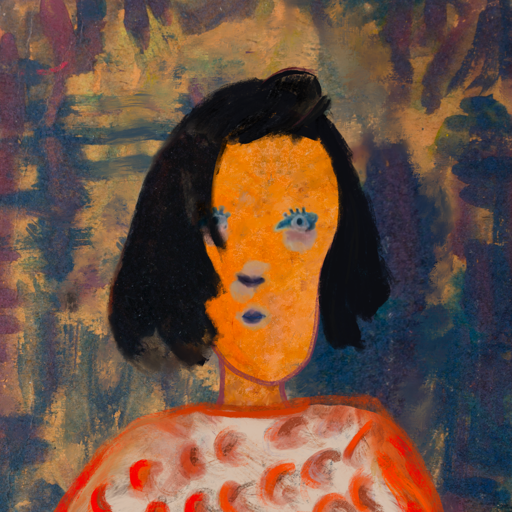
Background: InTheSun, Head And Neck Front: Hypocrite, Face Front: Hill_Girl, Bust: Rupkatha, Hair Front: Mosgoul, Head Accessory: Blank, Second Necklace: Blank, Necklace: Blank, Baby: Blank